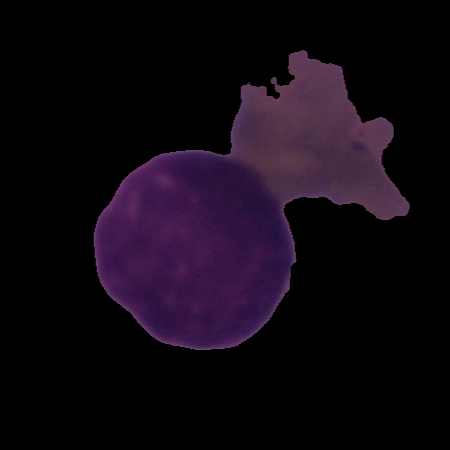
Label: cancer